Field crop: maize
Growth stage: 2
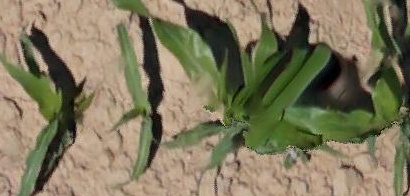
Species: maize